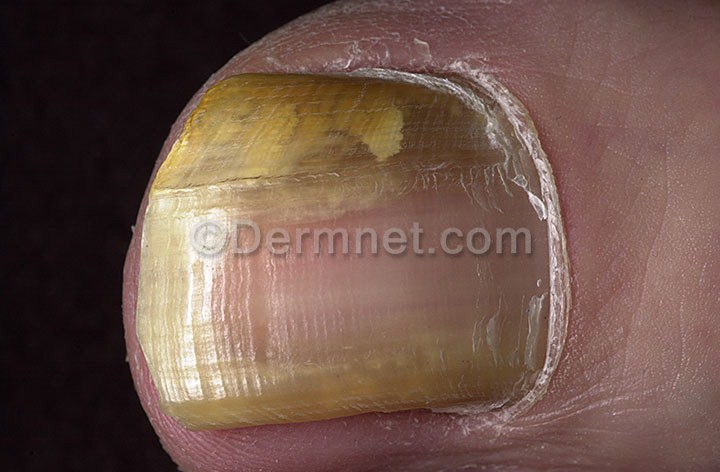
Disease: Nail Fungus and other Nail Disease